Field crop: tomato
Growth stage: 1
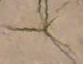
Species: cyperus